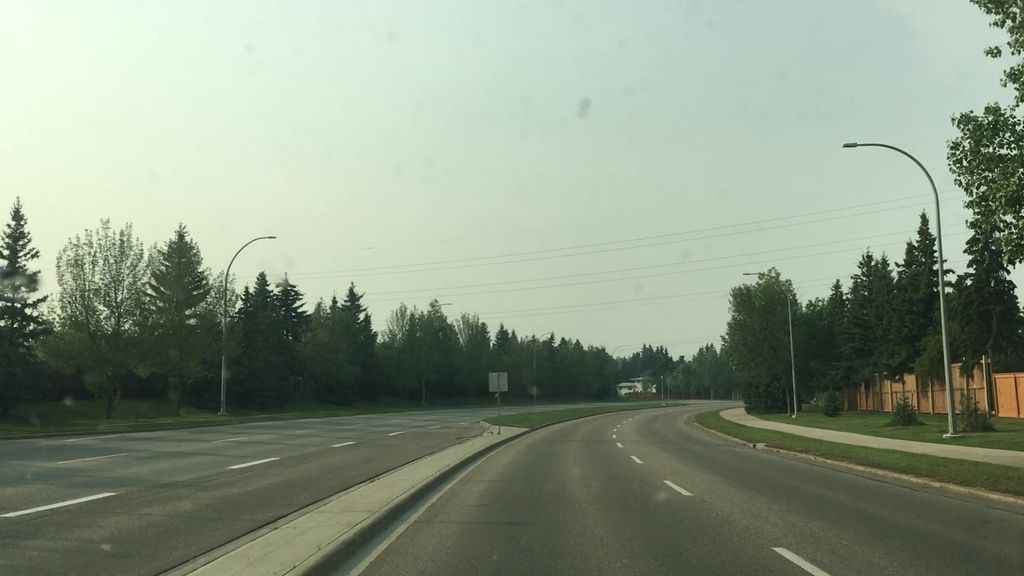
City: edmonton